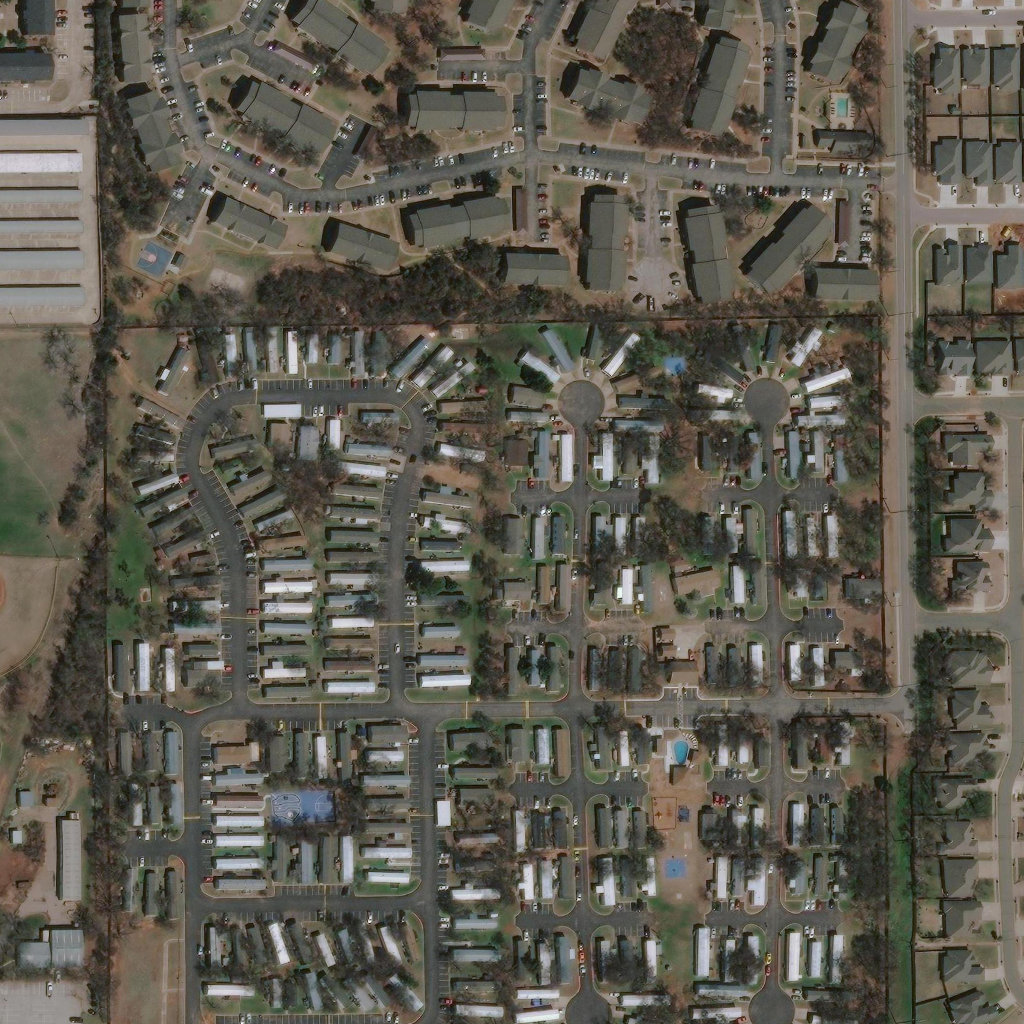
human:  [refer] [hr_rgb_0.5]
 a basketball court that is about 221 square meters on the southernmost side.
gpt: <box>[[29, 77, 32, 80, 0]]</box>

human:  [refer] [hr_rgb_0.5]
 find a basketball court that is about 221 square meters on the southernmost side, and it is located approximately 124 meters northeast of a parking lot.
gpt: <box>[[29, 77, 32, 79, 0]]</box>

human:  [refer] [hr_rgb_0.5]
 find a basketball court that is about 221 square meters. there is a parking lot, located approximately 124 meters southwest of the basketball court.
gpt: <box>[[28, 77, 32, 79, 0]]</box>

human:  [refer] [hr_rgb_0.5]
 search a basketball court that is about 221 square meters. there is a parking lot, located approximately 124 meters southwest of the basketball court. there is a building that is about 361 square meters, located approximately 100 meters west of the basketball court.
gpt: <box>[[29, 77, 32, 79, 0]]</box>